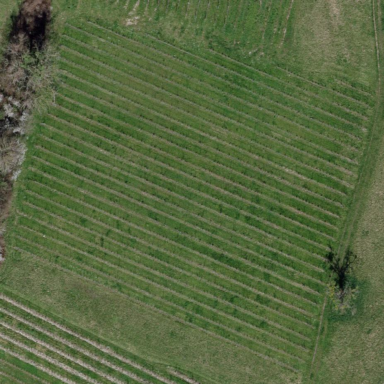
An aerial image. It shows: Vineyard growing grapes.